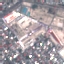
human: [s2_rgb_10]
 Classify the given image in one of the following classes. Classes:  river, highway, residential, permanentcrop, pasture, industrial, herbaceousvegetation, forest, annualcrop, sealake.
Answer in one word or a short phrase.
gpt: Industrial